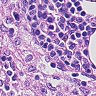
Metastatic tissue present: no